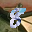
Label: 8